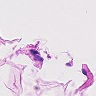
Metastatic tissue present: no